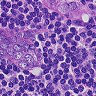
Metastatic tissue present: yes